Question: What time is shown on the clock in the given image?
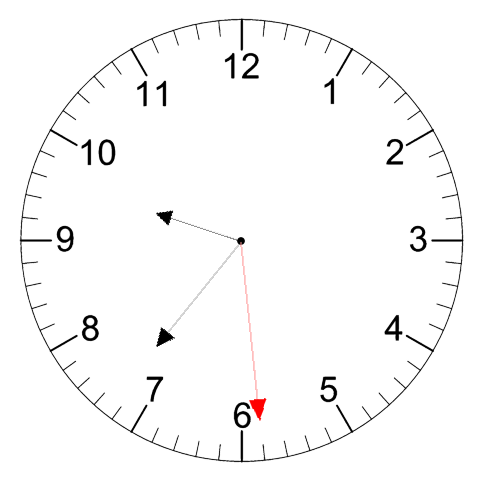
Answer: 09:36:29